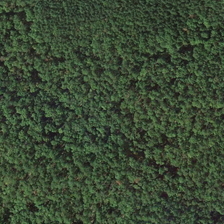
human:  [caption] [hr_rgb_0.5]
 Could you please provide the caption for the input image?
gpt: many green trees form a piece of forest .

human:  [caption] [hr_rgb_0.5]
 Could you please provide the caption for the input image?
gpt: many green trees form a piece of forest .

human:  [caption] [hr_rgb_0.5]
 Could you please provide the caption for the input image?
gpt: many green trees form a piece of forest .

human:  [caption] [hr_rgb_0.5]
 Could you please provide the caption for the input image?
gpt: many green trees form a piece of forest .

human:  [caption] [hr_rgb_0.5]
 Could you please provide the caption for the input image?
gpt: many green trees form a piece of forest .